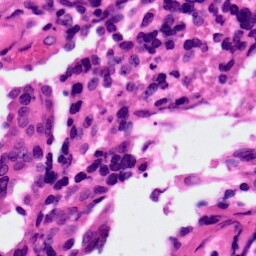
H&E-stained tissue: Ovarian